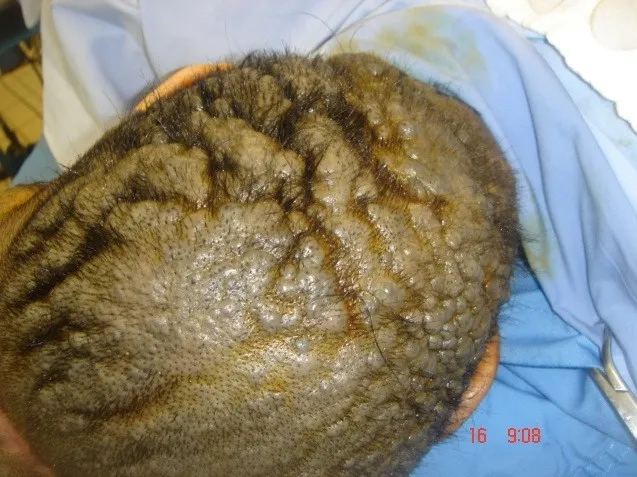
Picture shows the involvement of a pigmented and corrugated nevus on the scalp.
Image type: medical_photograph (other_medical_photograph)